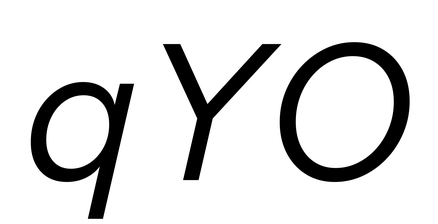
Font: InstrumentSans-Italic_Italic